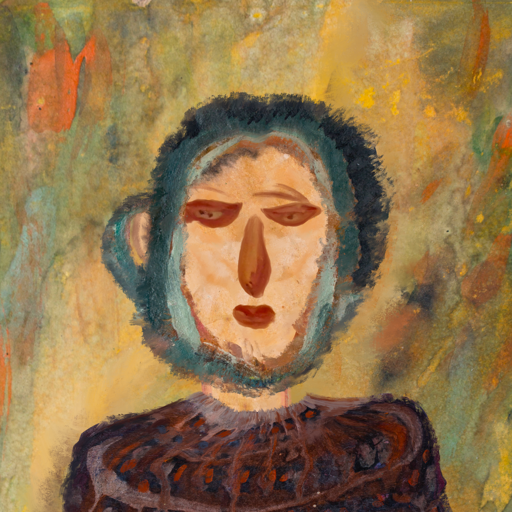
Background: Comrade, Head And Neck Front: Childish, Face Front: Pious_Lady, Bust: Hypocrite, Hair Front: Boggyland, Head Accessory: Blank, Second Necklace: Blank, Necklace: Blank, Baby: Blank